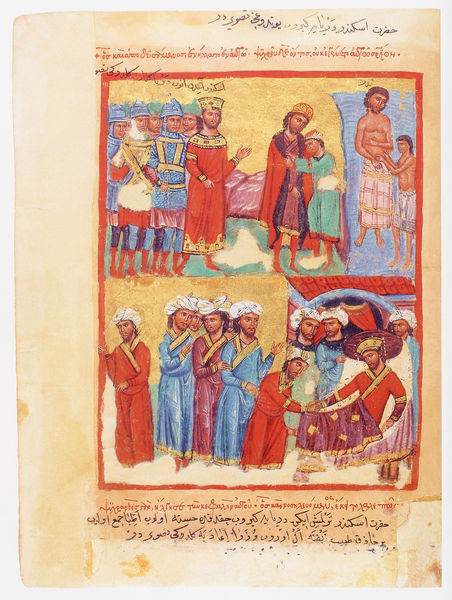
Titel: Der griechische Alexanderroman
Institution: Venedig, Hellenic Institute Codex Gr. 5
Schlagwörter: blau, kopf, mann, meer, wasser, gelb, grün, menschen, see, bunt, kleid, kleider, männer, zeichen, haus, rot, rock, geschichte, rahmen, tot, gewand, gold, kind, krone, farbig, schrift, liegen, gefolge, könig, soldaten, bett, liegend, buch, seite, text, beschriftung, herrscher, beten, ritter, buchseite, pergament, arabisch, sterben, totenbett, griechisch, mittelalter, krieger, übergabe, heilige, taufe, turban, szenen, handschrift, bitten, kalligraphie, pilger, erzählung, buchmalerei, alexander, persisch, narrative, untertanen, roman